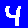
Digit: 4